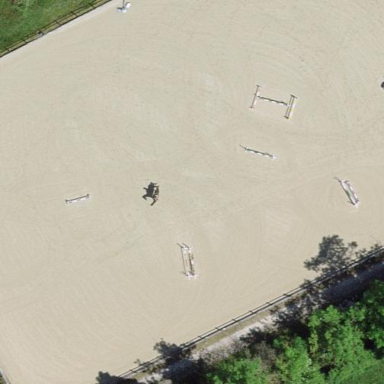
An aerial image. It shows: Equestrian pitch for leisure land activities.